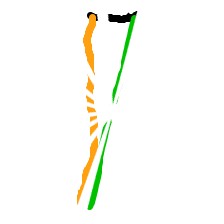
Shape: triangle